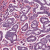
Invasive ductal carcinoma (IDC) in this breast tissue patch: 1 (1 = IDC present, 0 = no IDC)